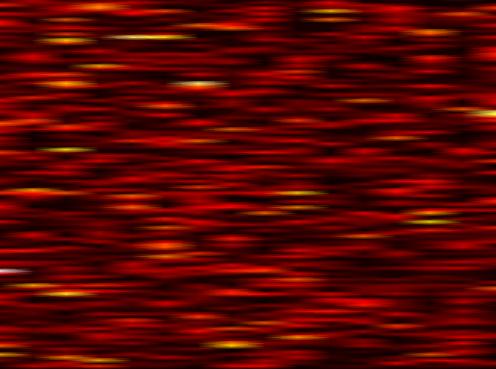
Label: WOLA